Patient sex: M
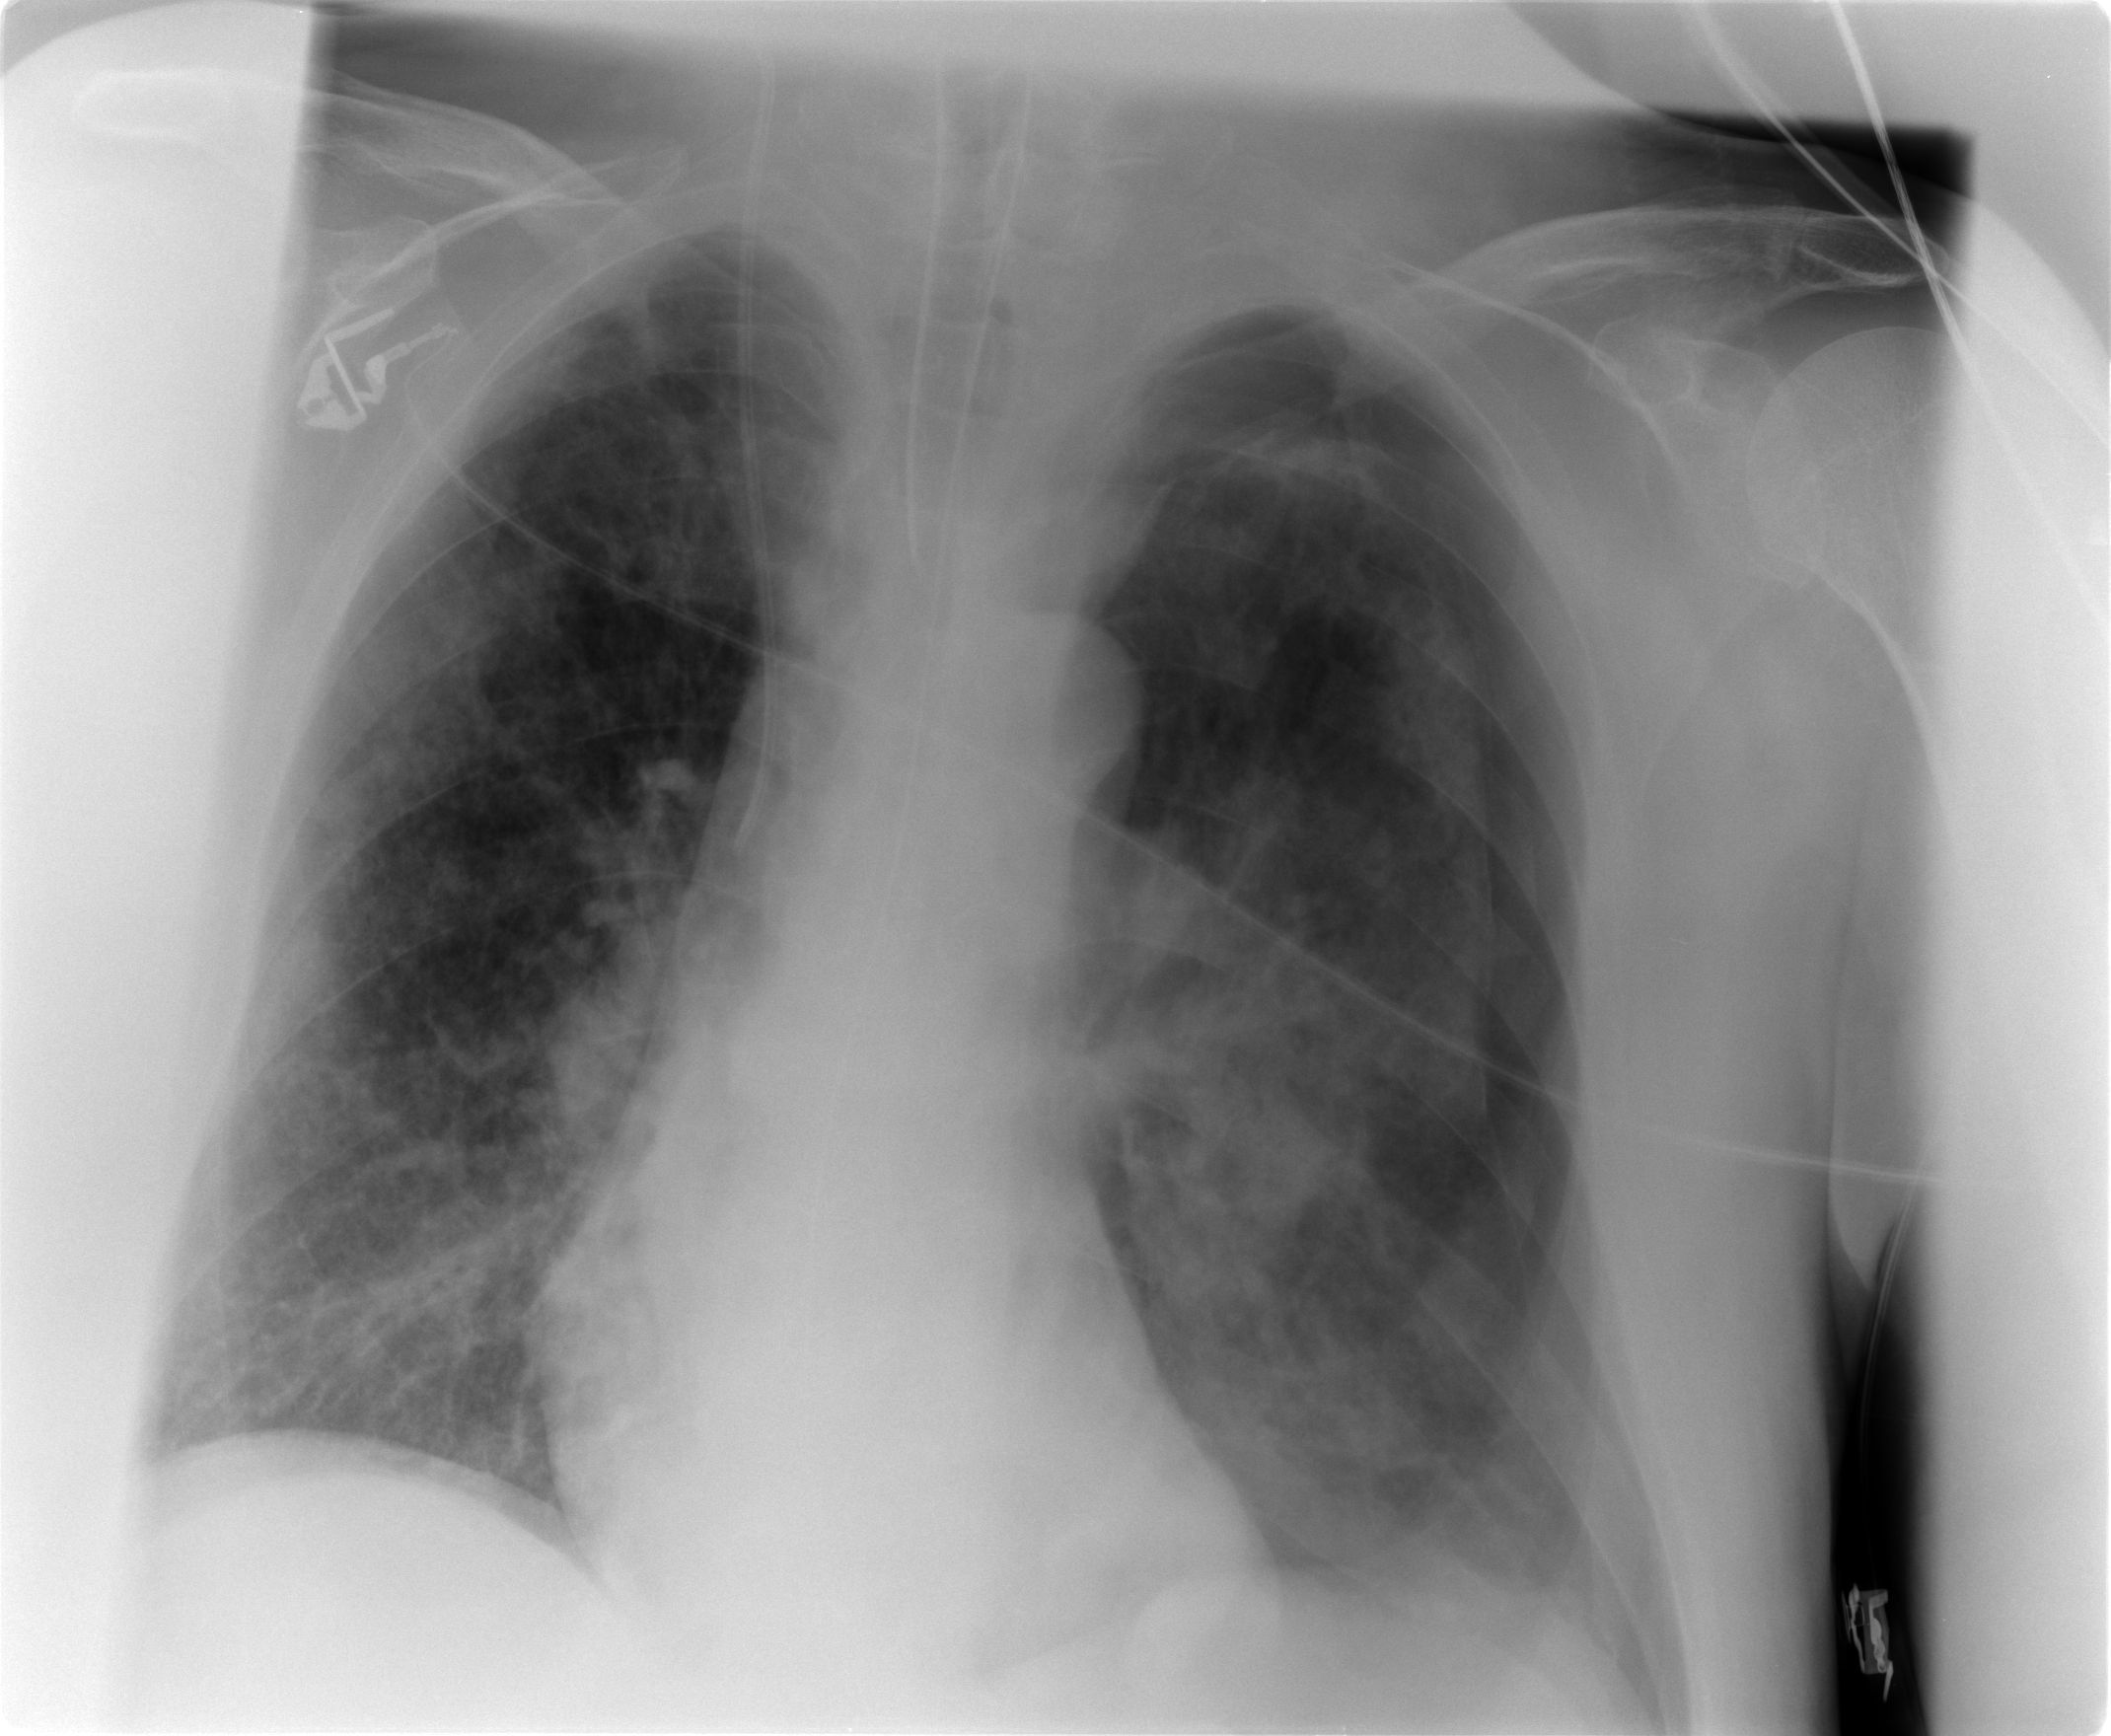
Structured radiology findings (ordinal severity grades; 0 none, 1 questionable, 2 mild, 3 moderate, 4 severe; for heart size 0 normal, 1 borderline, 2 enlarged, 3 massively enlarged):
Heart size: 0
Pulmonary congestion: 2
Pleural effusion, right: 0
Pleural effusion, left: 0
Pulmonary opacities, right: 2
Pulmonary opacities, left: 1
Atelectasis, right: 2
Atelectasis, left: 3